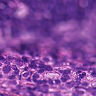
Metastatic tissue present: yes